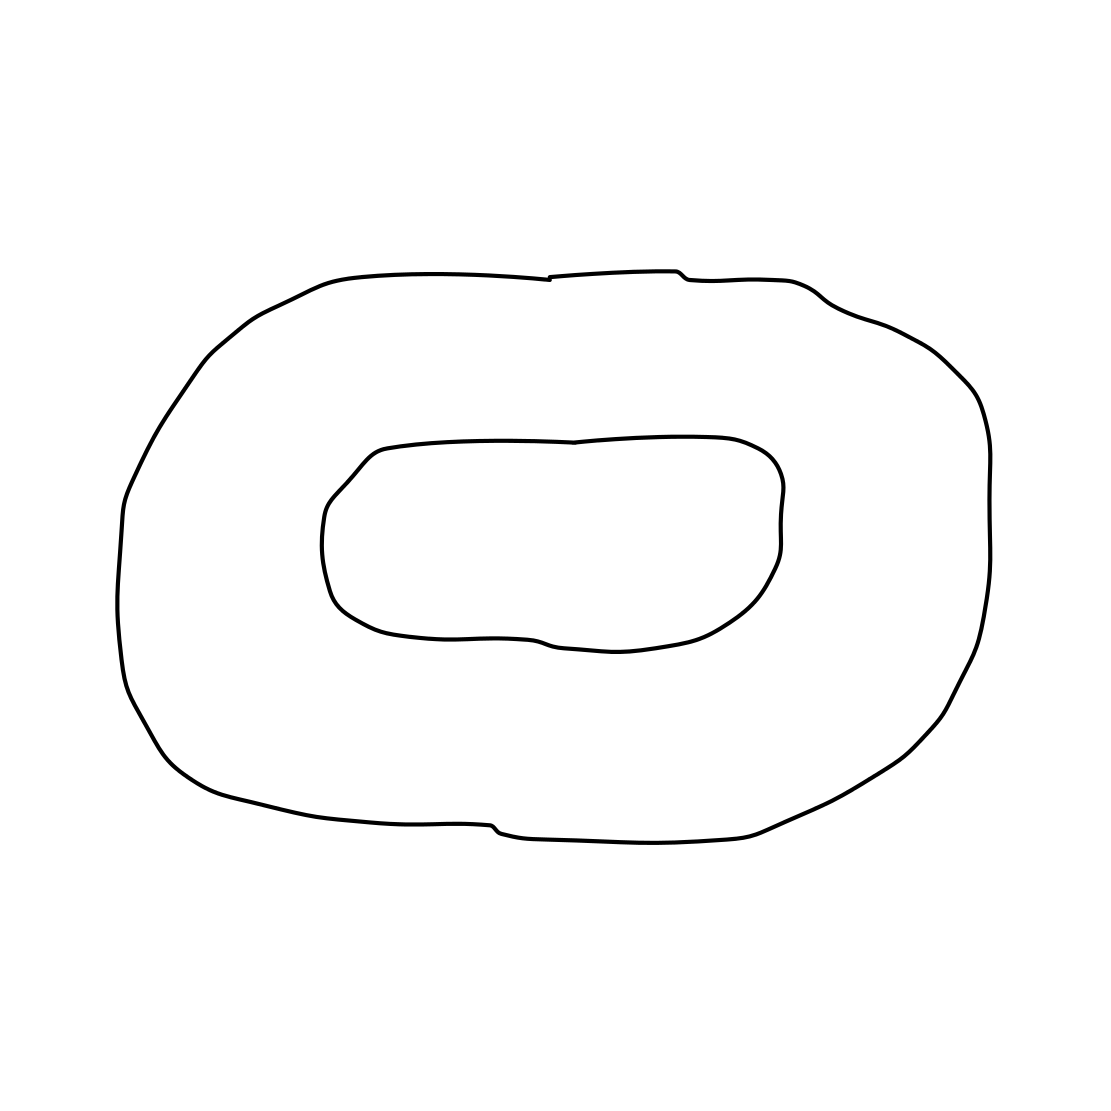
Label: donut